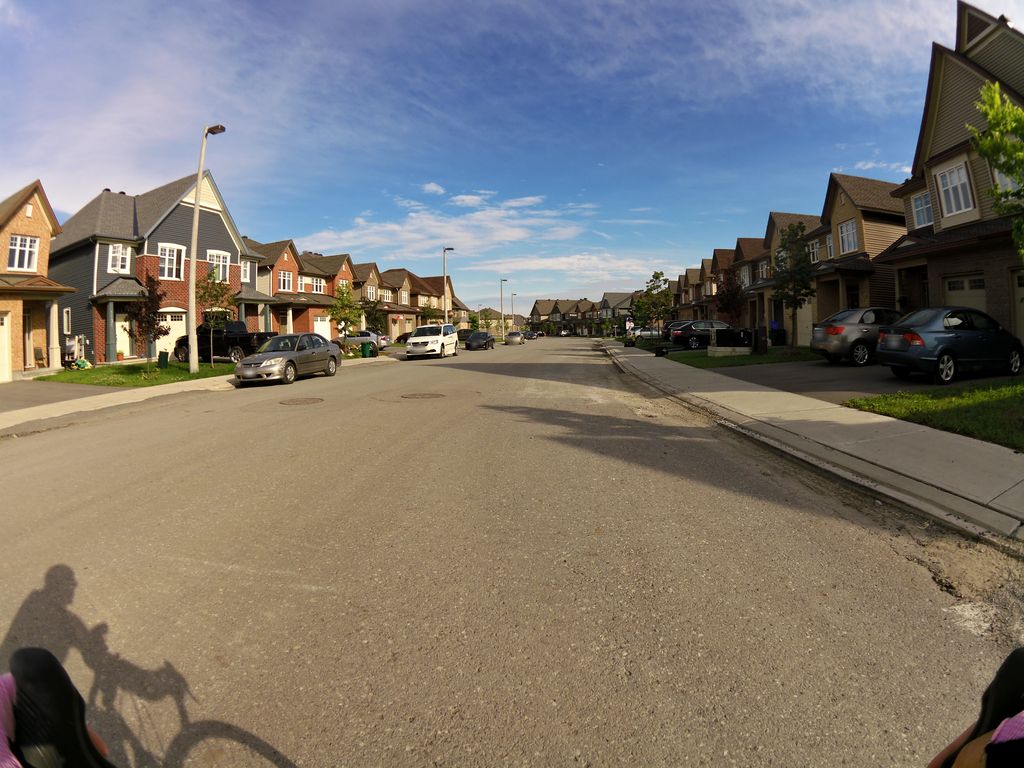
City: ottawa-gatineau